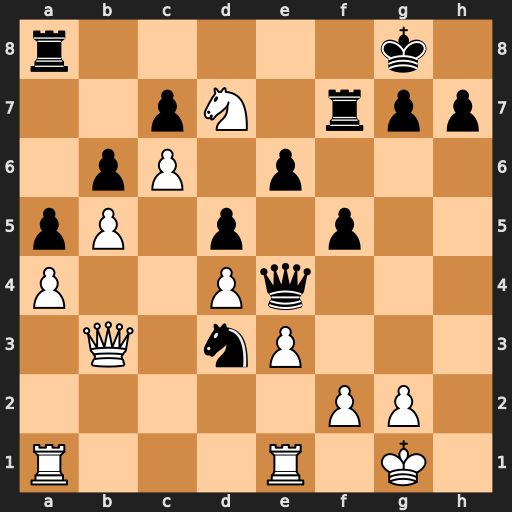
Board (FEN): r5k1/2pN1rpp/1pP1p3/pP1p1p2/P2Pq3/1Q1nP3/5PP1/R3R1K1
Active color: w
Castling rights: -
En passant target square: -
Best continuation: f3 Qh4 Qxd3